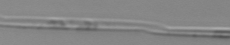
Label: Pseudo-nitzschia